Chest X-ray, AP view. Patient: 10 years old, sex M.
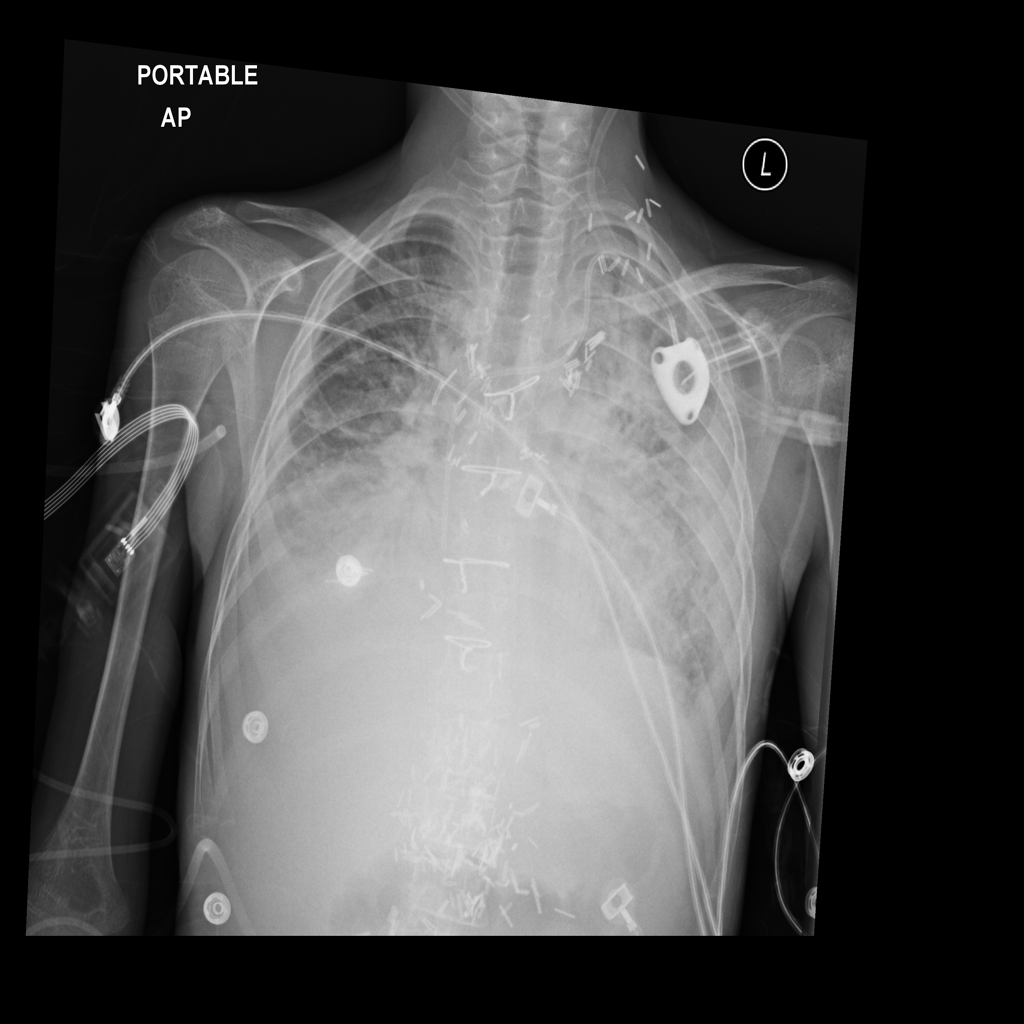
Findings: No Finding